Question: What is the meaning of the dashed arrow in a UML class diagram in general?
As an example: What is the meaning of the dashed arrow in this image (from client to ConcreteCommand):

Article: <URL>
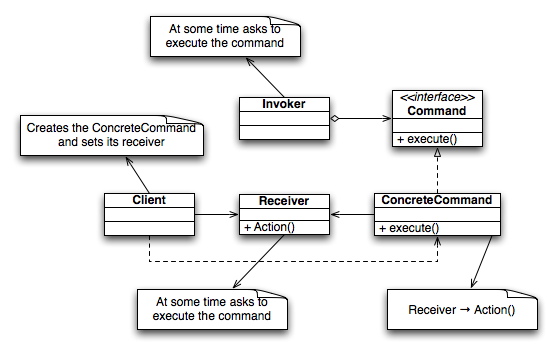
Answer: Between Client and ConcreteCommand::
It means dependency.
: The definition or implementation of the dependent classifier might change if the classifier at the arrowhead end is changed.
Between ConcreteCommand and Command means Realization::
: The class implements the operations and attributes defined by the interface. The interface is at the arrow end of the connector.()